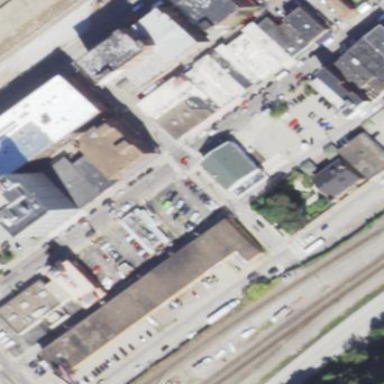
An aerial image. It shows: Warehouse.